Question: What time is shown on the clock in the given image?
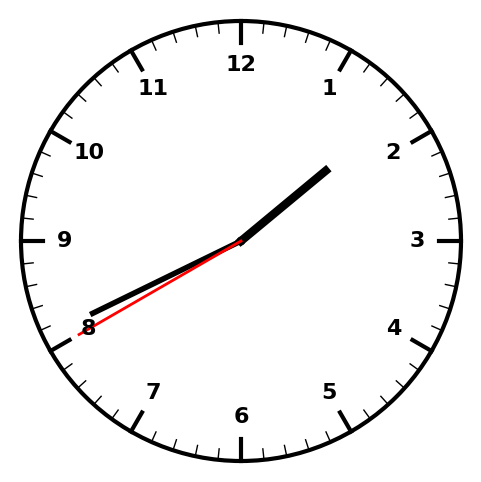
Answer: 01:40:40